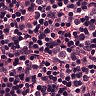
Metastatic tissue present: yes